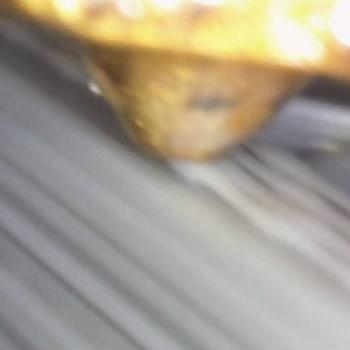
Flow rate: 42%